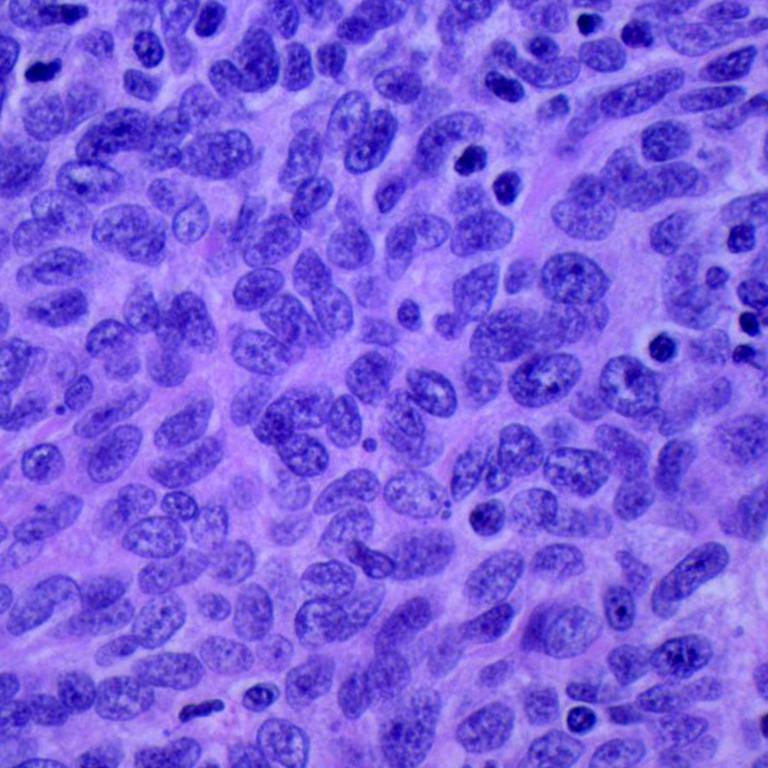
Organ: lung
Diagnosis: squamous carcinomas